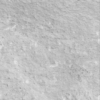
Label: not_dusty